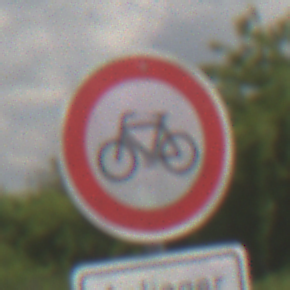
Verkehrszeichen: VerbotRadverkehr
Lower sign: PersonengruppenFrei1
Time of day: Midday
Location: Outdoor (RoadRail)
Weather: PartlyCloudy
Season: NotSpecified
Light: Natural